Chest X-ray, AP view. Patient: 35 years old, sex M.
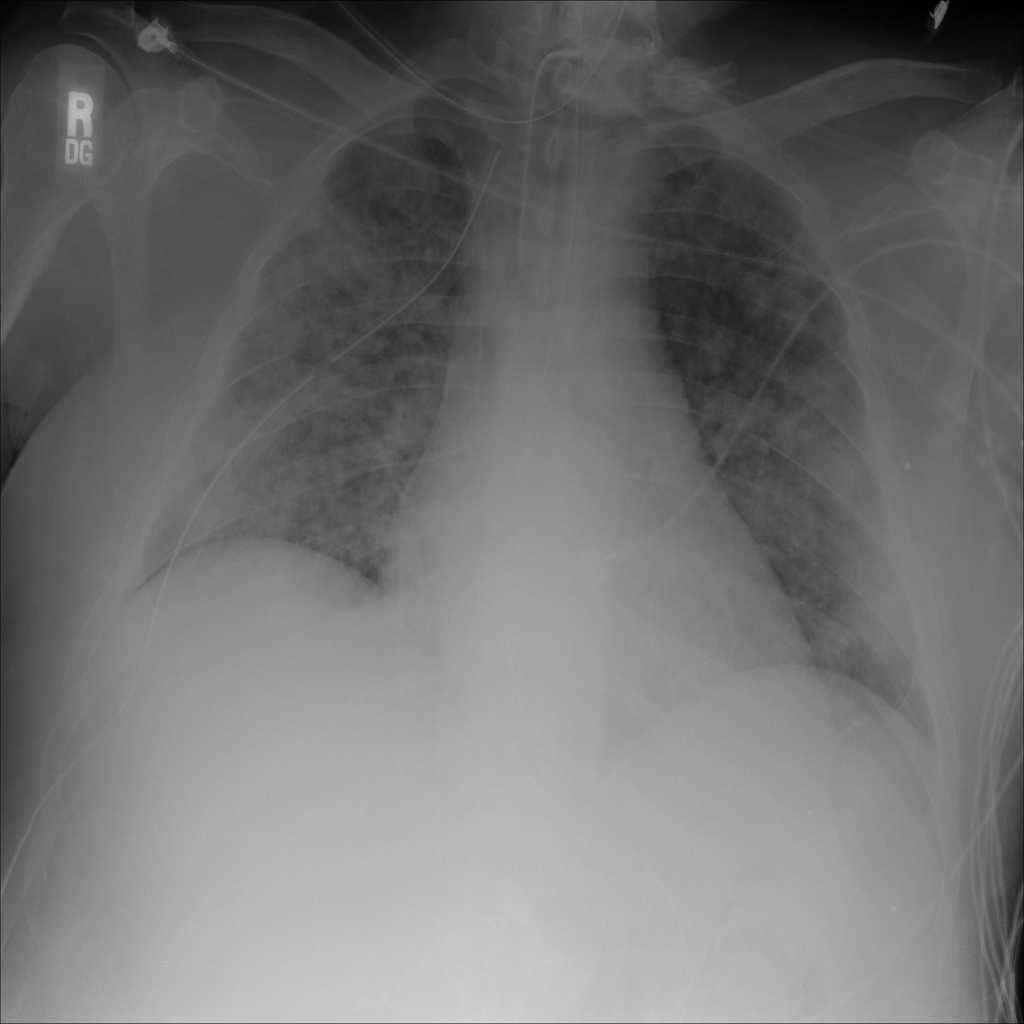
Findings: No Finding